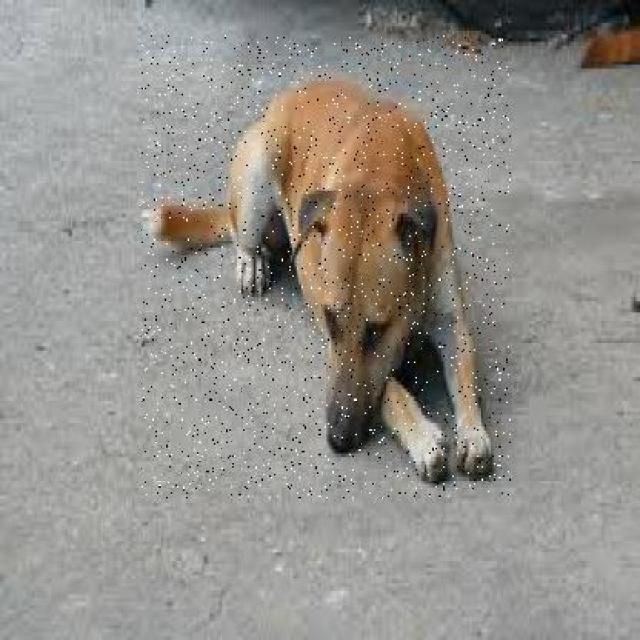
Healthy canine skin — no visible lesions, inflammation, or abnormalities. The skin and coat appear normal.